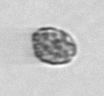
Label: coccolithophorid